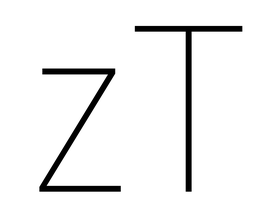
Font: Roboto_Condensed_Thin